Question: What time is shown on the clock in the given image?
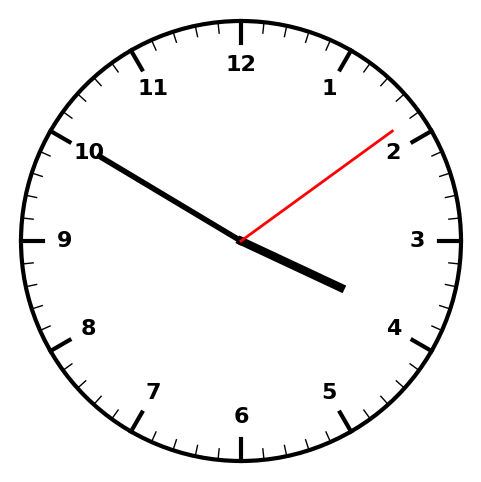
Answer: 03:50:09